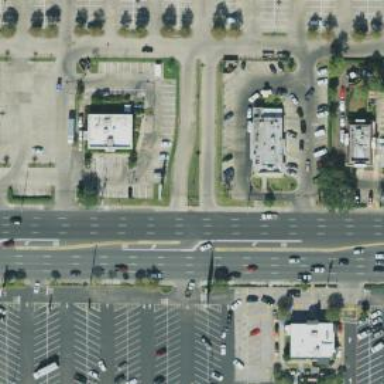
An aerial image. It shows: Parking space.